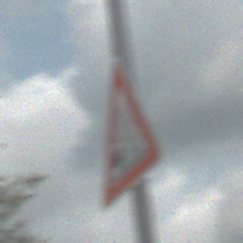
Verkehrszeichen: SplittSchotter
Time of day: Midday
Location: Outdoor (Suburban)
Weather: PartlyCloudy
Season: Summer
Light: Natural